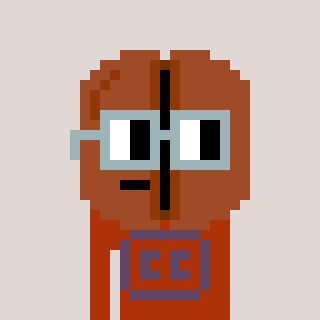
a pixel art character with square dark gray glasses, a coffeebean-shaped head and a hotbrown-colored body on a warm background